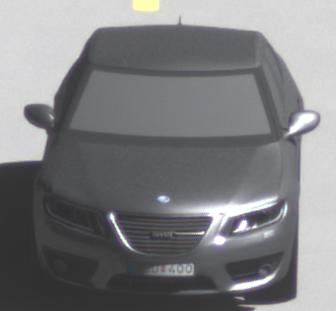
Make: Saab
Model: 5-Sep
Detailed model: 9-5 1.6T
Model produced from: 2010/06
Model produced until: 2011/12
Doors: 4
Color: gray
Road condition: dry road
Daytime: morning or afternoon
Contrast: high contrast